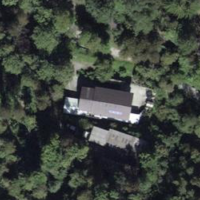
EUNIS habitat code: 44
Species observed at this site:
Aruncus dioicus
Galeopsis pubescens